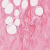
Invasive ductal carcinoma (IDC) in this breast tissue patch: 0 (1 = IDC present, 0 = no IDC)